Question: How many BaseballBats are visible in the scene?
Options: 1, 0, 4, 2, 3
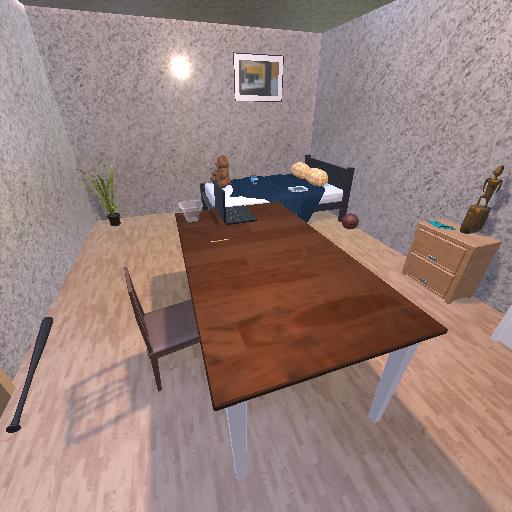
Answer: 1